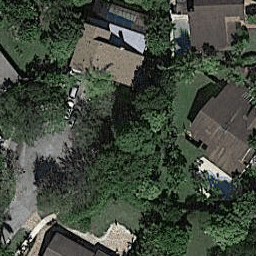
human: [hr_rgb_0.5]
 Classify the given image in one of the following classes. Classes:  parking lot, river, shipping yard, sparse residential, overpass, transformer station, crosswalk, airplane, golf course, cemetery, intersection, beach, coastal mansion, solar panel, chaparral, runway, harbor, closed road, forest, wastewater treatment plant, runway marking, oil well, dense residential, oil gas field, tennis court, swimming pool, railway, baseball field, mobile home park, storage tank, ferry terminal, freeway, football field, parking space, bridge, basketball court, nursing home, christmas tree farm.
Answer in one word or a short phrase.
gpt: sparse residential